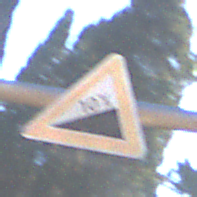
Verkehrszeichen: Steigung10
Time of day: MorningAfternoon
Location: Outdoor (Suburban)
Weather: Clear
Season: NotSpecified
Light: Natural